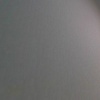
Label: space